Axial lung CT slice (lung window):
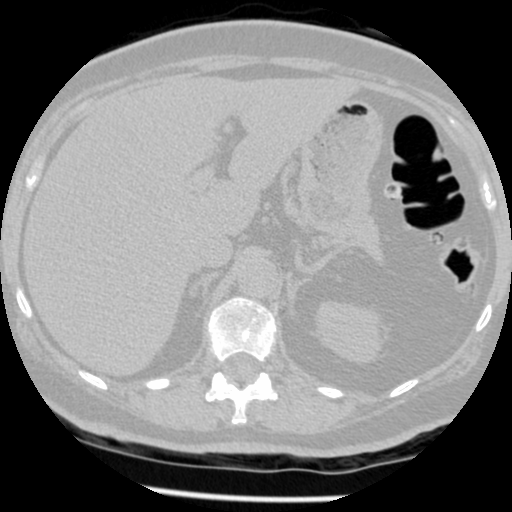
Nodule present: no